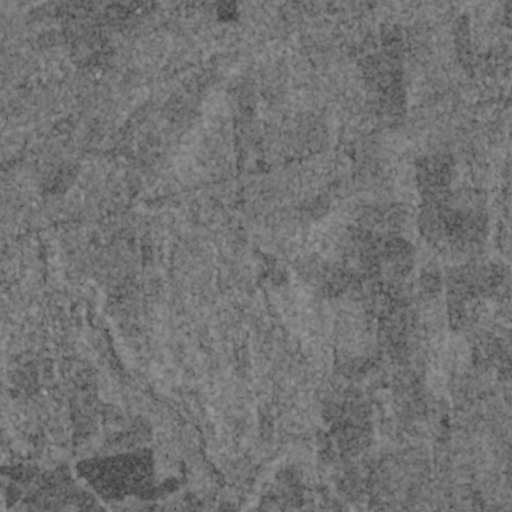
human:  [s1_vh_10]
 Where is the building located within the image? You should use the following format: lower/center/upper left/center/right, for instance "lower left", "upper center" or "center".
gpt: The building is located in the upper left of the image.
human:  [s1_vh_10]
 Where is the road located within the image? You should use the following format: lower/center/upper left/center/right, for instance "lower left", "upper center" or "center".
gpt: There is no road in the image.

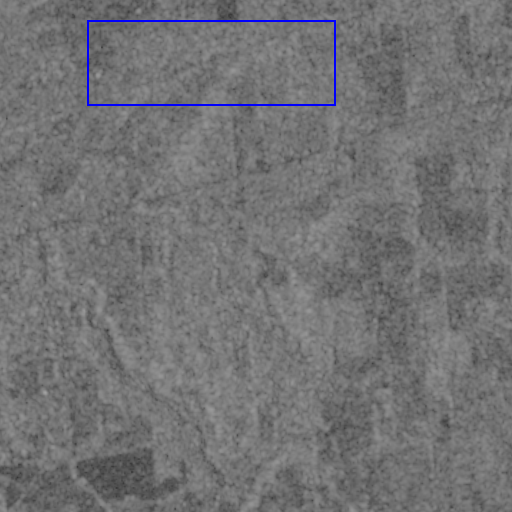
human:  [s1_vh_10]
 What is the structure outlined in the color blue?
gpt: The structure outlined in blue is a park.
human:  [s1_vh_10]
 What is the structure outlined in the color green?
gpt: There is no green outline.